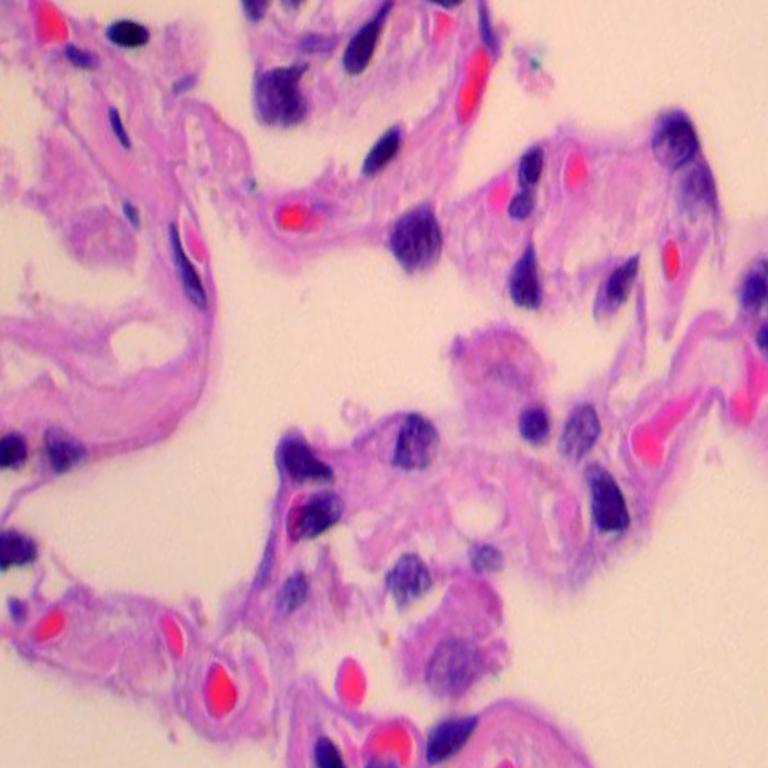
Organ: lung
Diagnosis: benign